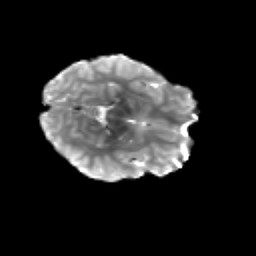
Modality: T2w
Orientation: axial
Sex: female
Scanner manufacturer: siemens
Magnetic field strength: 3 T
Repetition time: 5 s
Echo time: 0.071 s